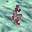
Label: 6